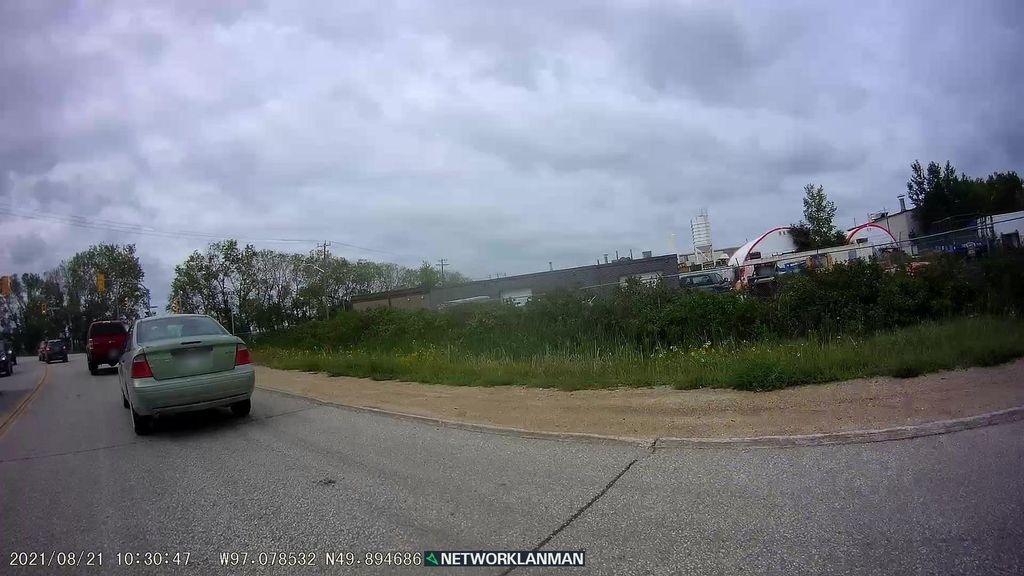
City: winnipeg